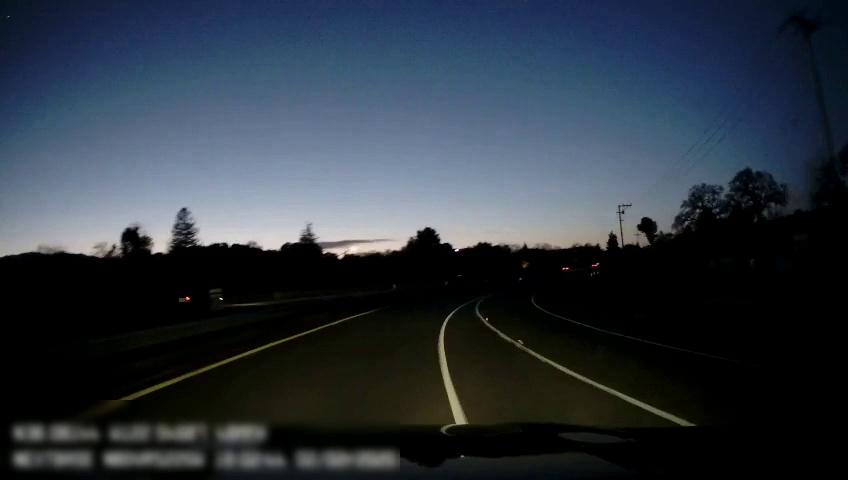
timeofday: Dusk/Dawn/Twilight
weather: Other
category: Drivable Space
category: Vehicles | SUV
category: Lanes | Alternate Lane
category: Lanes | Alternate Lane
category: Lanes | Alternate Lane
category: Lanes | Alternate Lane